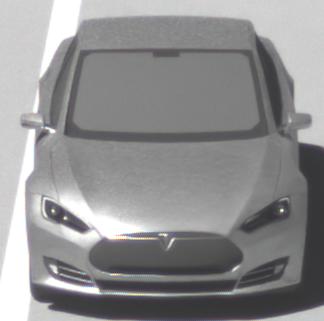
Make: Tesla
Model: Model S 60
Detailed model: Model S
Model produced from: 2013/10
Model produced until: 2014/10
Doors: 5
Color: white
Road condition: dry road
Daytime: midday
Contrast: high contrast